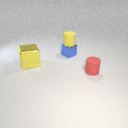
small blue metal cube below small yellow rubber cylinder